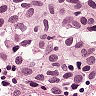
Metastatic tissue present: yes